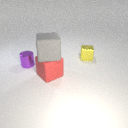
small yellow metal cube behind large red rubber cube